Question: I would like to get the look of an EditText just like the way it is in Holo Dark theme.
Is there a way to somehow "steal" it from the newer look of android and implement it in my project?
I would like this:

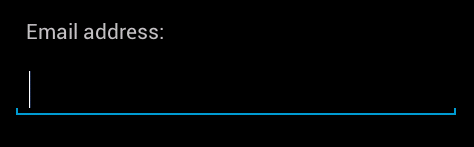
Answer: <URL>.
Althought If your need is only change background of Editext or any views, you should copy them from newer sdk's 'sdk/platforms/version/data/res' directory and use them into your project
.